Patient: sex F, age 35
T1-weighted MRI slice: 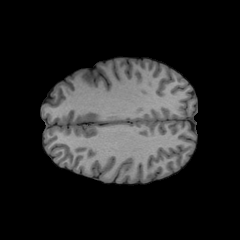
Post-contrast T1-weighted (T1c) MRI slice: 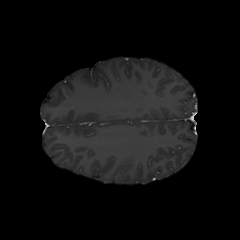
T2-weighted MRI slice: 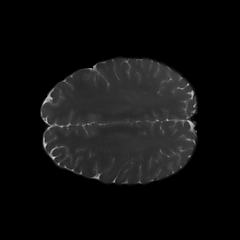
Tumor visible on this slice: yes
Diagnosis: Oligodendroglioma, IDH-mutant, 1p/19q-codeleted
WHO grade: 2